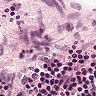
Metastatic tissue present: no